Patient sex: M
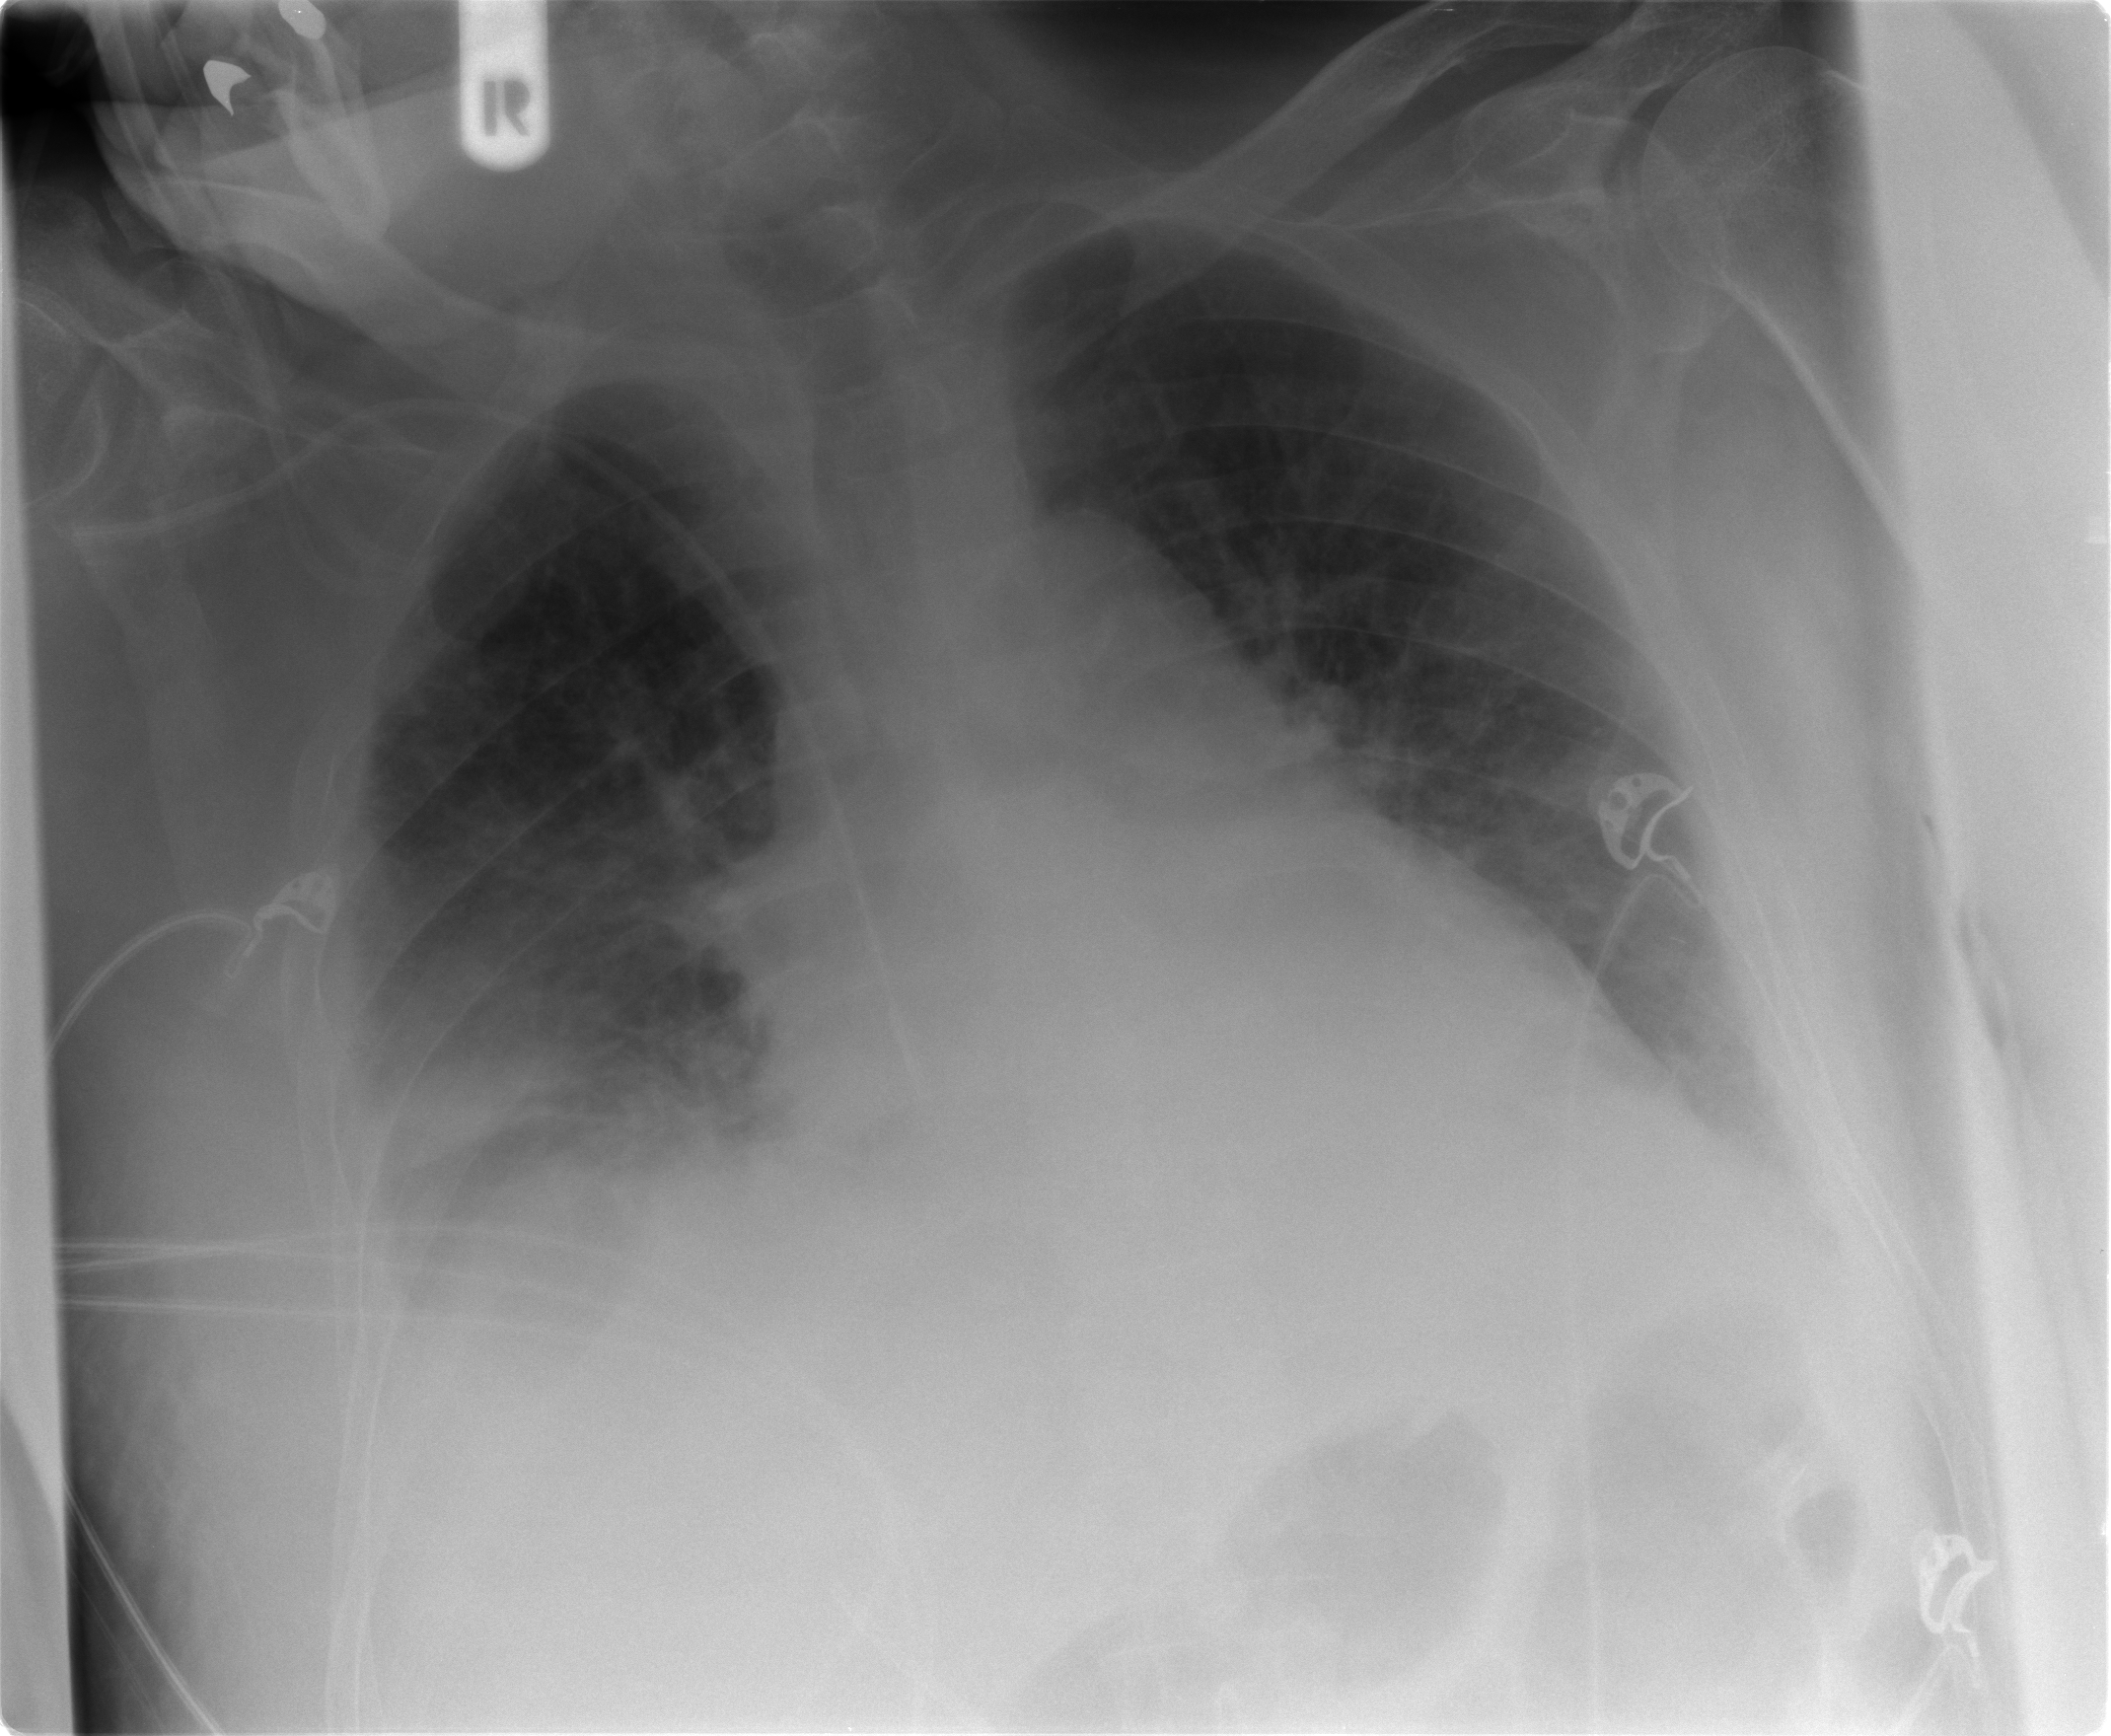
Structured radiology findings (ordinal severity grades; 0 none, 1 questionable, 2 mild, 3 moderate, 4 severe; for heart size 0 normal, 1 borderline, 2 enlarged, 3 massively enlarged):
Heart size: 2
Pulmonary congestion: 2
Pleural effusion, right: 3
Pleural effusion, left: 2
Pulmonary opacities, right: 2
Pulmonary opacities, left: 0
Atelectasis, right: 3
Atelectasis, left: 2